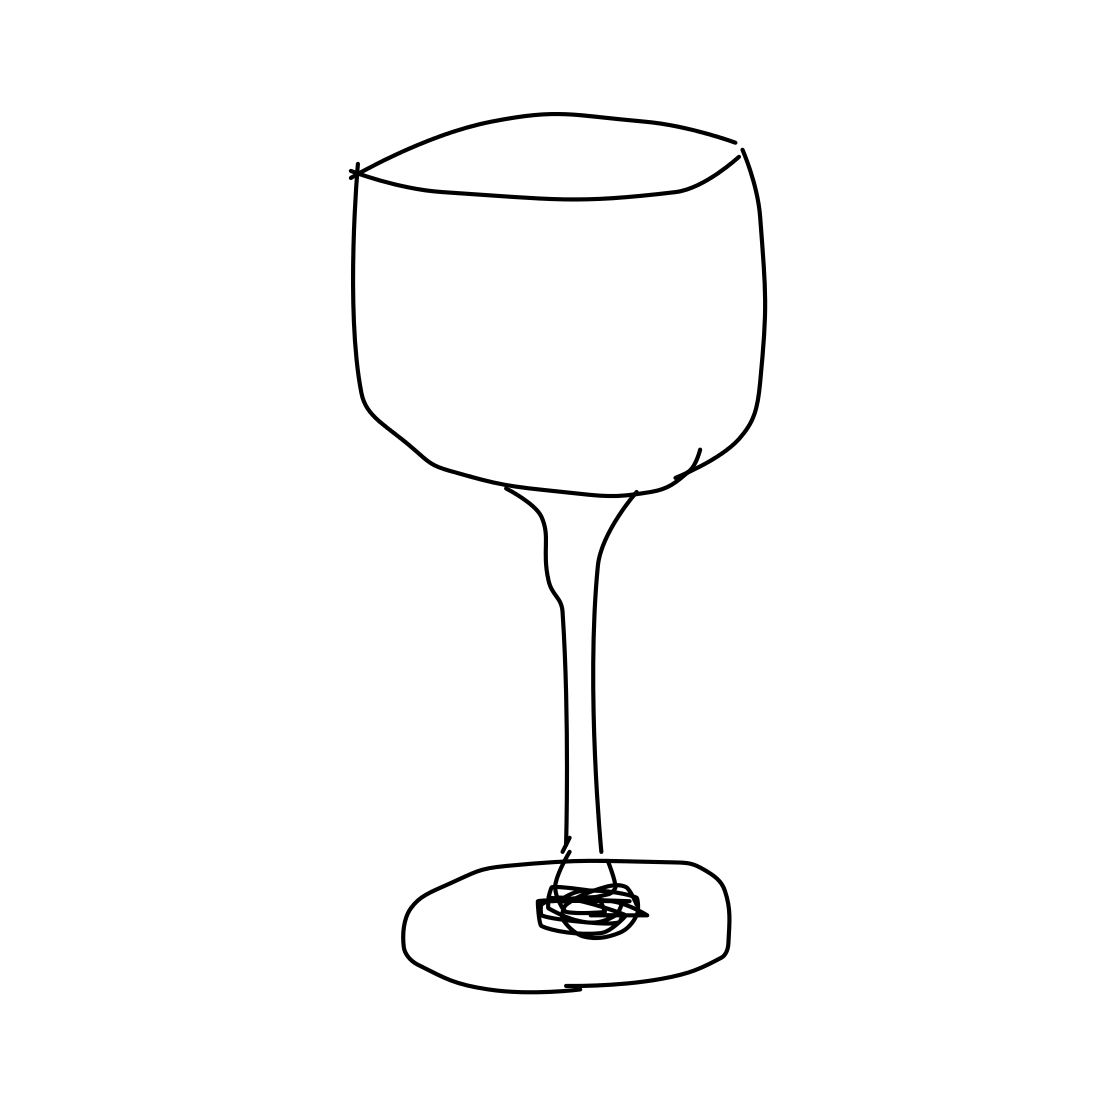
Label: wineglass